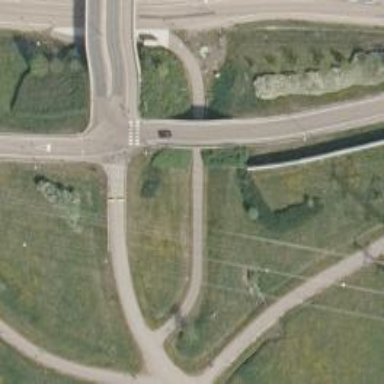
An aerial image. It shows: Trunk link highway with asphalt surface.